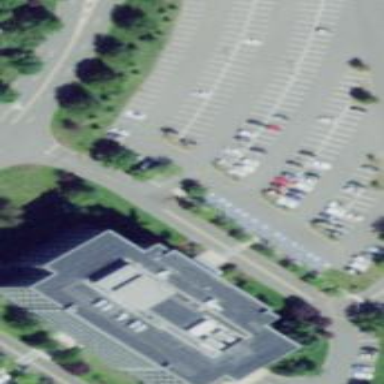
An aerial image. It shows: Commercial building.